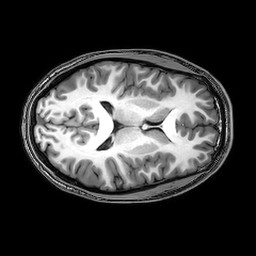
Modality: T1w
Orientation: axial
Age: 21
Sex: male
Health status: healthy
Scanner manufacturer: philips
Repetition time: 0.008213 s
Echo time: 0.00376 s